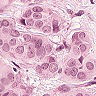
Metastatic tissue present: yes